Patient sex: F
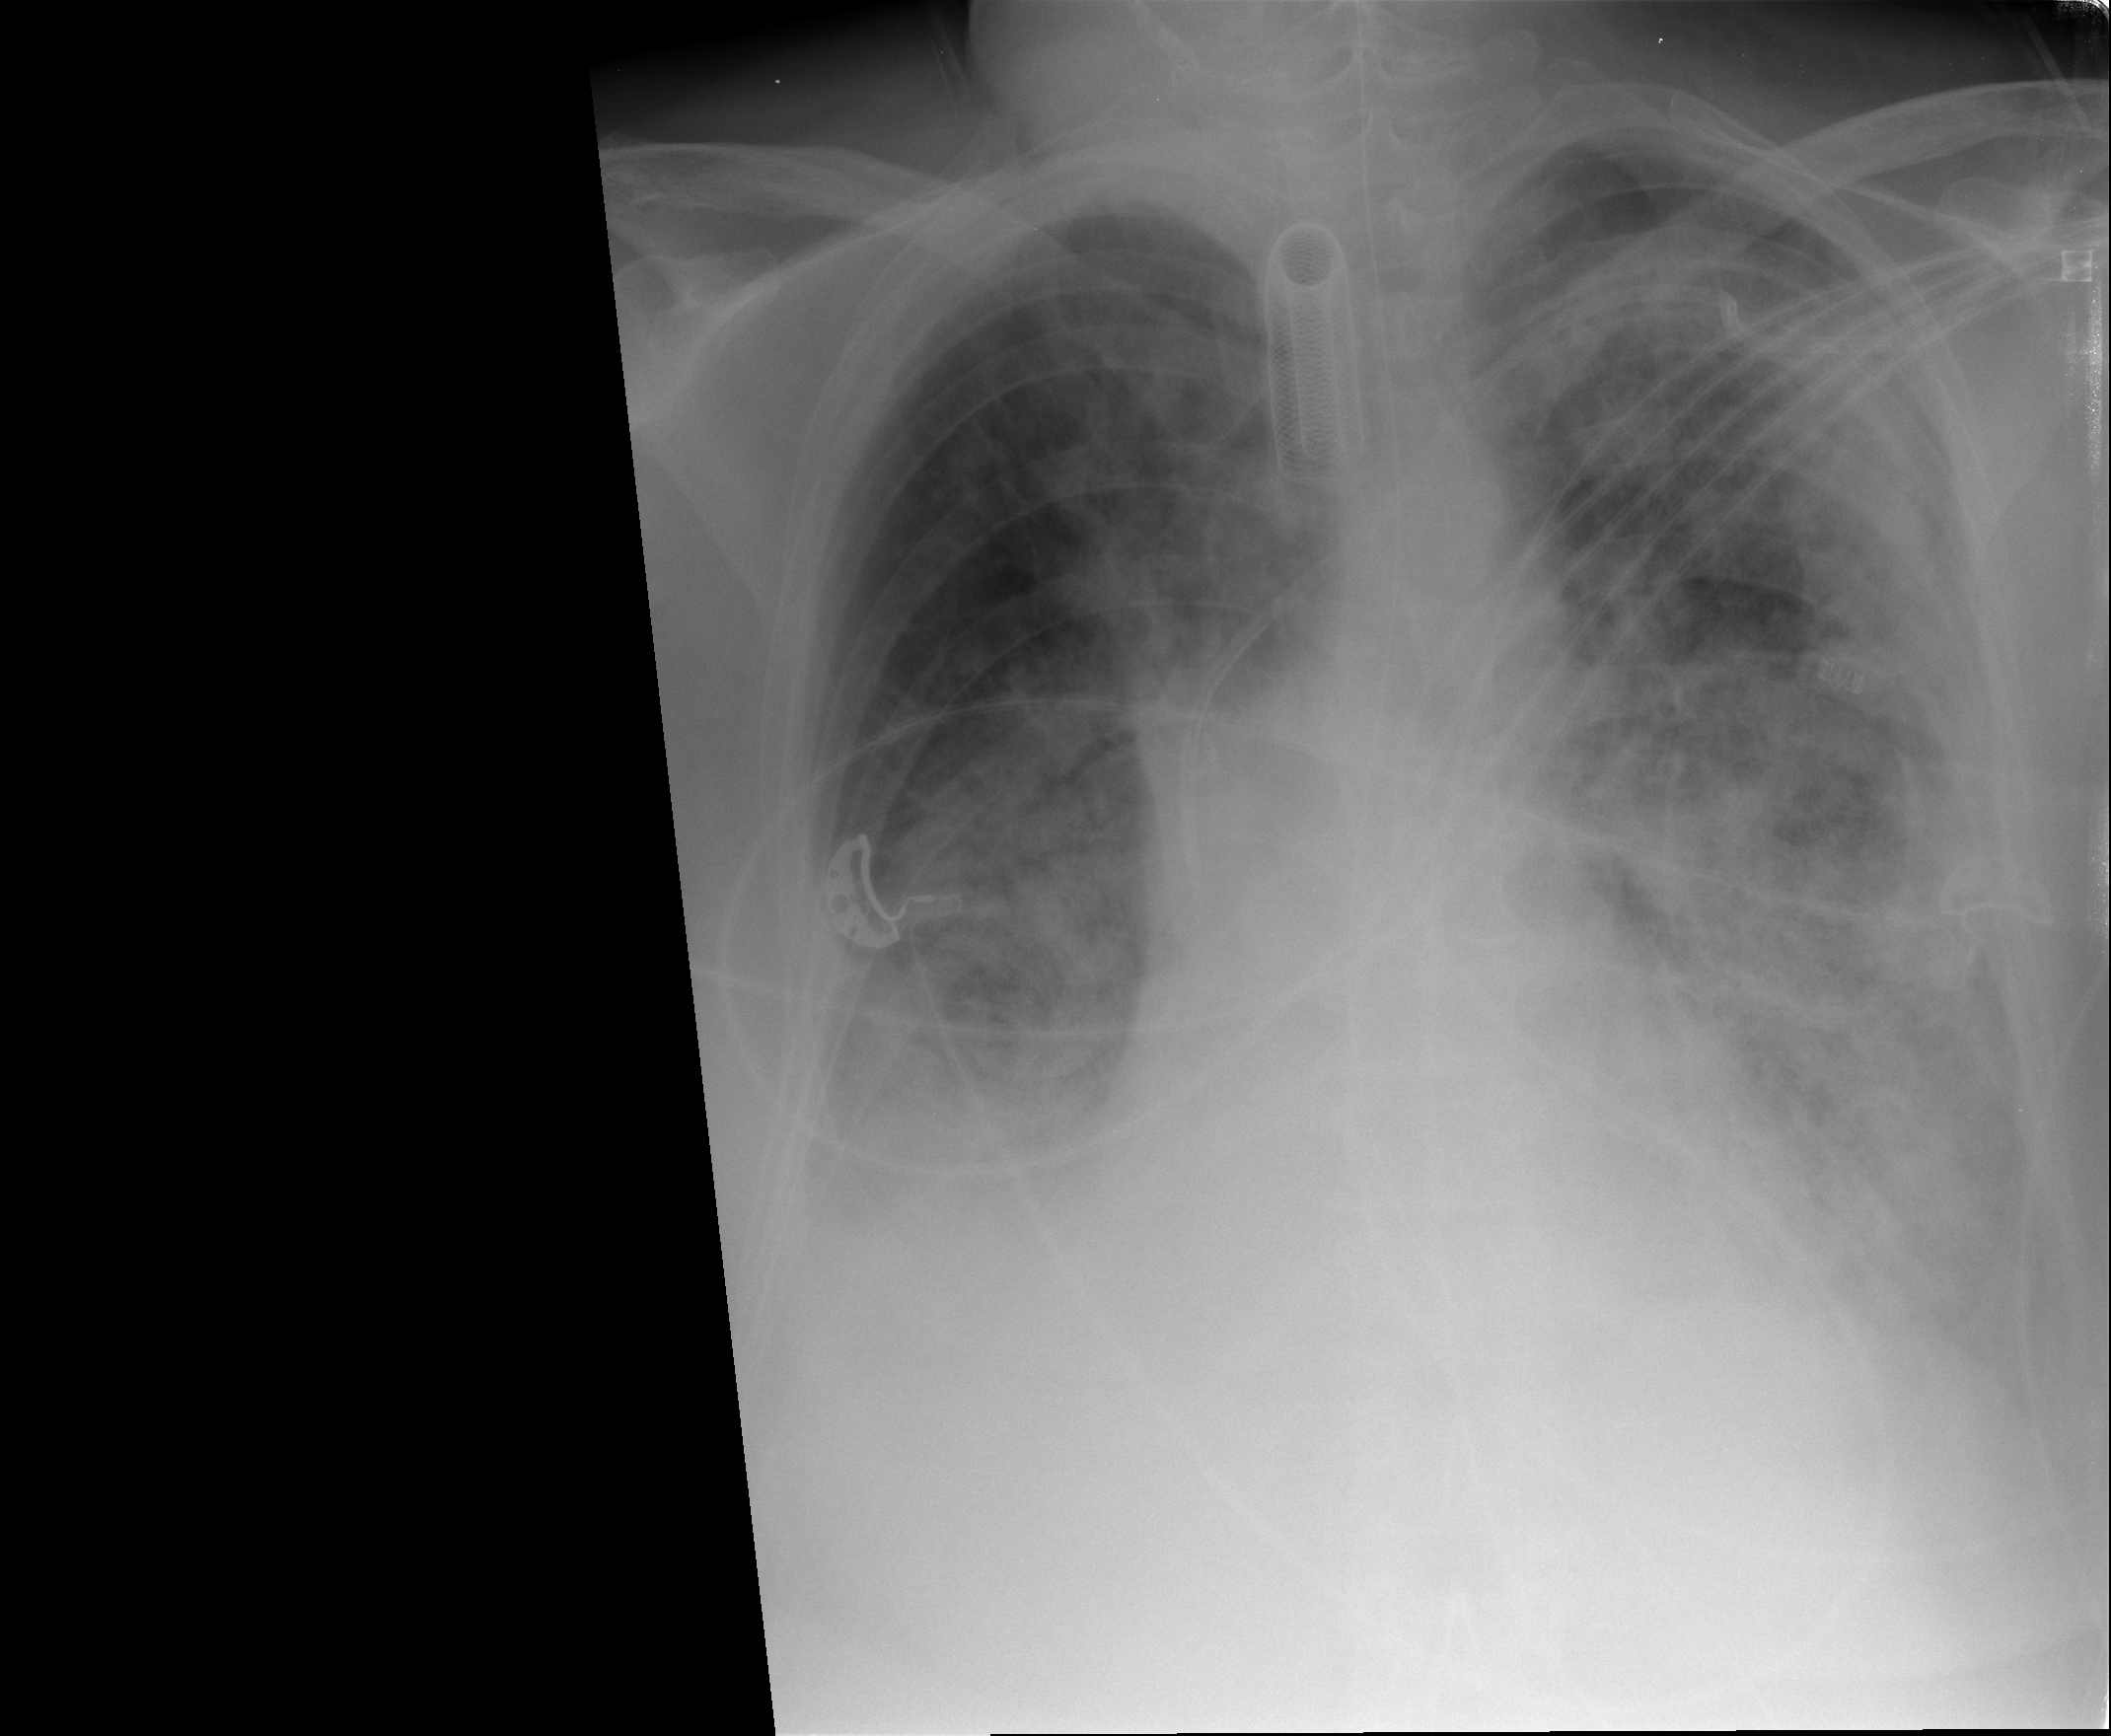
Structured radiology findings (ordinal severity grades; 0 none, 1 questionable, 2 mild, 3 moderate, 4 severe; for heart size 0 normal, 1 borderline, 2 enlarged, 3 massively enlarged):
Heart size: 1
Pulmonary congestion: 2
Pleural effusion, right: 2
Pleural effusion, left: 2
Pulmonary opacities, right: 3
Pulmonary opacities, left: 3
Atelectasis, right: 2
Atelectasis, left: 2